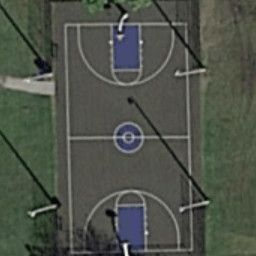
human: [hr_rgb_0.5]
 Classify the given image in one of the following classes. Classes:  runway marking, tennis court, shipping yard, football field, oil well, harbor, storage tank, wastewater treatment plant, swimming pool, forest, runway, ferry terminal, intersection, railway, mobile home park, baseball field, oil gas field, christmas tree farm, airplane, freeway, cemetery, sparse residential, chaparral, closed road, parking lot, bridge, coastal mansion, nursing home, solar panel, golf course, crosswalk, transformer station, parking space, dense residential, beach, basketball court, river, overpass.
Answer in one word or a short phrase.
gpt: basketball court